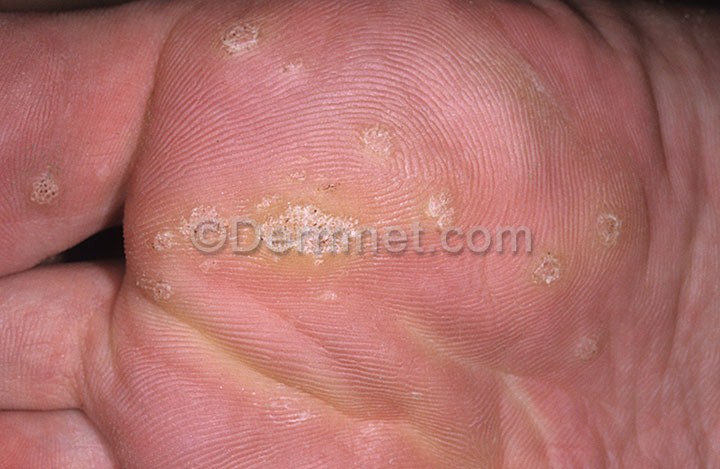
Disease: Warts Molluscum and other Viral Infections